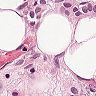
Metastatic tissue present: yes